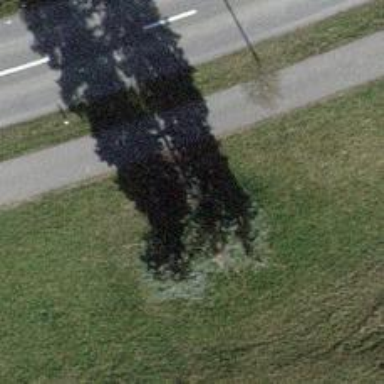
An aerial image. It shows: Historic wayside cross.